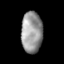
Tissue: skin
Cell type: Epithelial cells
Senescence score: 0.7004
Nuclear area (px): 856
Mean DAPI intensity: 150.71